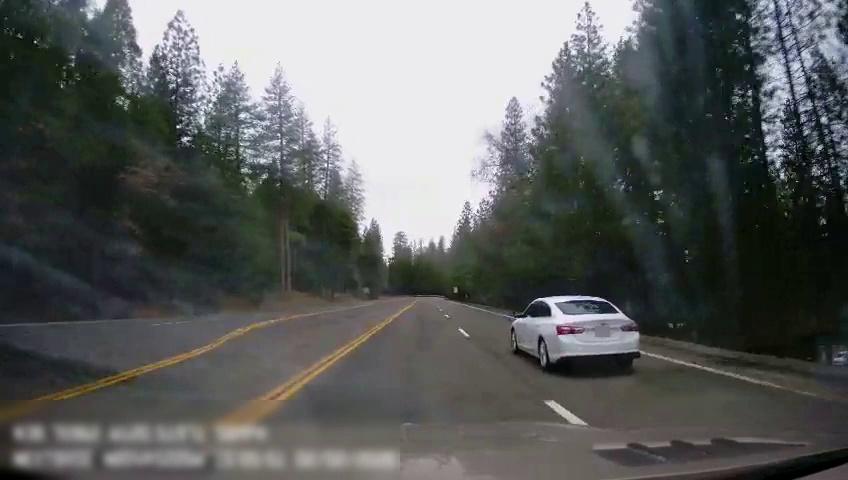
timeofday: Day
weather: Cloudy
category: Drivable Space
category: Vehicles | Car
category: Lanes | Opposite Lane
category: Lanes | Opposite Lane
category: Lanes | Alternate Lane
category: Lanes | Opposite Lane
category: Lanes | Current Lane
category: Lanes | Current Lane